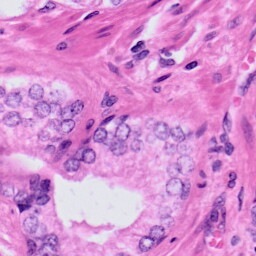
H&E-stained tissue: Prostate